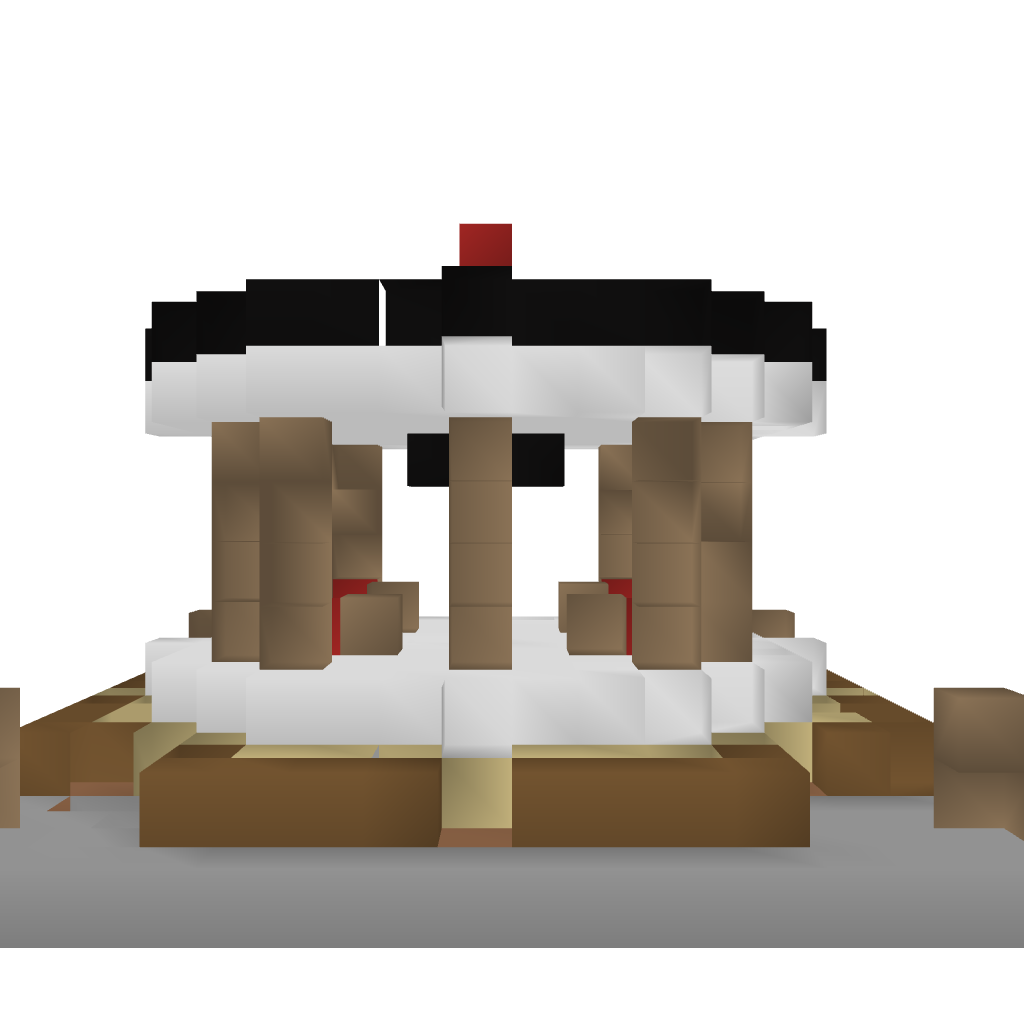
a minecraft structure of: Merry Go Round